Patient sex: M
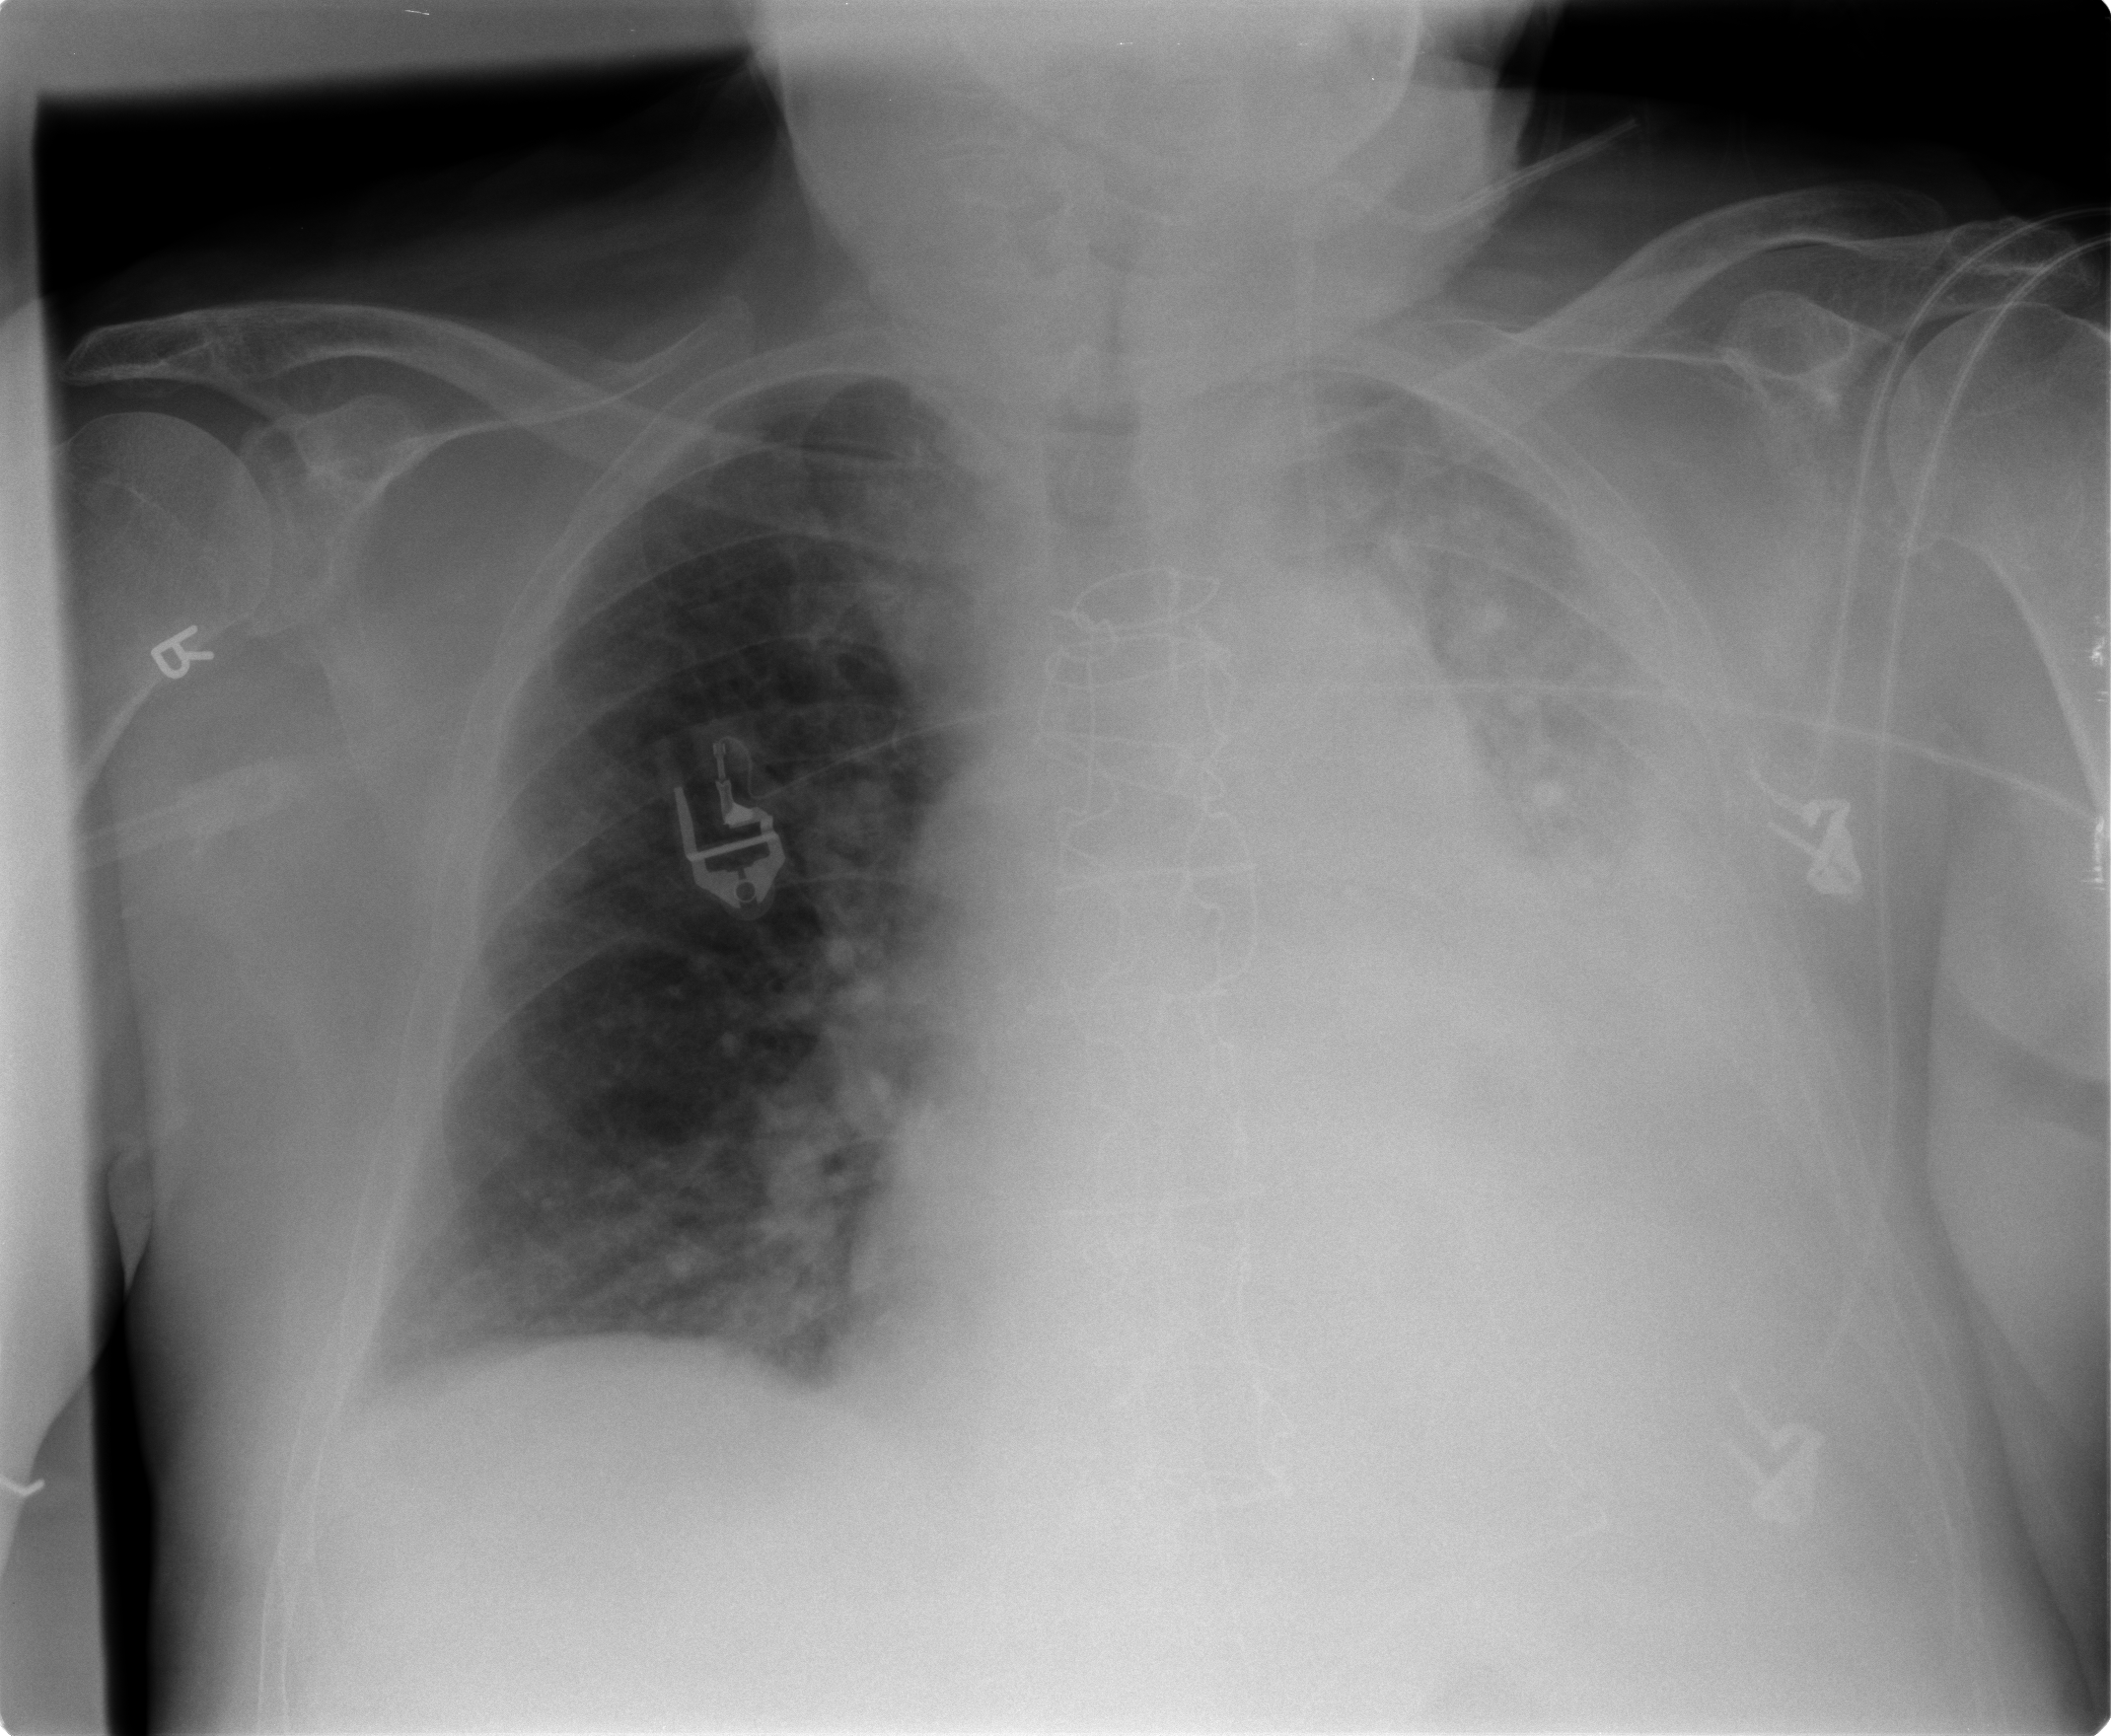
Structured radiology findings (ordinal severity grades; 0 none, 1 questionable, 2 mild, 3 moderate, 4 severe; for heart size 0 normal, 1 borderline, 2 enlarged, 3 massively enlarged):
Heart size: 3
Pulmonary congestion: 3
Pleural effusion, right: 0
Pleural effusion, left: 3
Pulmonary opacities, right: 0
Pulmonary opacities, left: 3
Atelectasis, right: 2
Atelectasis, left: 3